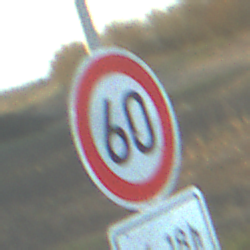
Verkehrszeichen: Geschwindigkeit60
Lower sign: ZeitangabenOhneBeschraenkungAufWochentage1
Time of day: SunriseSunset
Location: Outdoor (Nature)
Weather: PartlyCloudy
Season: NotSpecified
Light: Natural